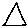
Label: triangle